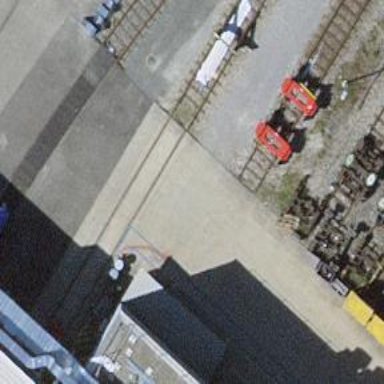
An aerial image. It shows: Single track railway in yard.